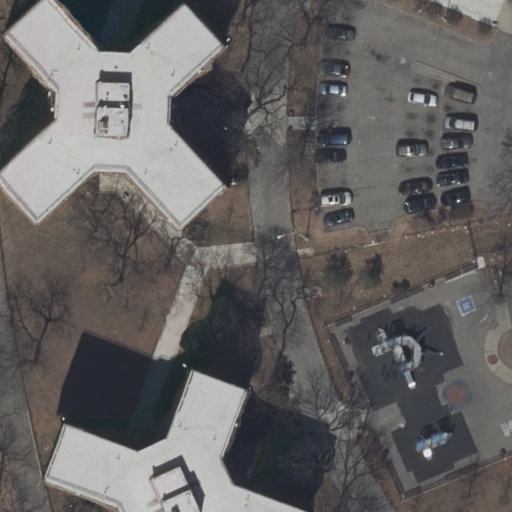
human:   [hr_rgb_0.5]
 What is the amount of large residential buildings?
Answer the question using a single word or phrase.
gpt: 0

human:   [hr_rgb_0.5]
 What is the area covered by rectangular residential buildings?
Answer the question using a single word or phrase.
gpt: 0m2

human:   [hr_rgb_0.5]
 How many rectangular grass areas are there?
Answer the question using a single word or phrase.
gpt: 1

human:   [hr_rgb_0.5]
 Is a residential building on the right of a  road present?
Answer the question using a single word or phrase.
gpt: yes

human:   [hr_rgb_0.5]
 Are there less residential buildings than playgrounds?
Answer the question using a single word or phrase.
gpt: no

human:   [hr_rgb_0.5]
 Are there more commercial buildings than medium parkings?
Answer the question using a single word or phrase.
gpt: no

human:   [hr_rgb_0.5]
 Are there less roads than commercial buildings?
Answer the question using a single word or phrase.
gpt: no

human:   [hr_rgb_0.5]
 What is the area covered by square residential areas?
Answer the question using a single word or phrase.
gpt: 0m2

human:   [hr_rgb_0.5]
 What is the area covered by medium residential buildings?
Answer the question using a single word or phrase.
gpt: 469m2

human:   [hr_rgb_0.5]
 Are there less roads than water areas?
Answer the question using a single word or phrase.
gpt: no

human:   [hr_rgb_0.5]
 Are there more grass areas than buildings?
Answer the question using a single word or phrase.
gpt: no

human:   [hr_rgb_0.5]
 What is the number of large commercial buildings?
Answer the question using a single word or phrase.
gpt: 0

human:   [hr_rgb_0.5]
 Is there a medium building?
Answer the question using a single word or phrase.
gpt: yes

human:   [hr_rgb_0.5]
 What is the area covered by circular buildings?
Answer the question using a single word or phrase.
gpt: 0m2

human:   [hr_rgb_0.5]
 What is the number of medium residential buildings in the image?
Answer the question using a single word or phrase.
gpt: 1

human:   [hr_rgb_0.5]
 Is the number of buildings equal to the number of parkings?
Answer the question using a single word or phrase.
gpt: no

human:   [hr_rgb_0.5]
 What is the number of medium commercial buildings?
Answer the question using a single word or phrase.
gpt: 0

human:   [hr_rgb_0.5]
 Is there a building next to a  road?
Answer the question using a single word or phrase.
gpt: yes

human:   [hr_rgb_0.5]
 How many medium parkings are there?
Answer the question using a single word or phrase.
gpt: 0

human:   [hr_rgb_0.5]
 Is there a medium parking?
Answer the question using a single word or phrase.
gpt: no

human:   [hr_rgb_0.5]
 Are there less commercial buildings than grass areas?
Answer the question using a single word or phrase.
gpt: yes

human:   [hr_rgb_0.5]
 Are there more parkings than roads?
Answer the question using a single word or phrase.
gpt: no

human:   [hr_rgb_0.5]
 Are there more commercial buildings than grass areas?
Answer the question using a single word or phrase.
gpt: no

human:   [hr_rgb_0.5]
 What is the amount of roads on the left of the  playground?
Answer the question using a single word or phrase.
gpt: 9

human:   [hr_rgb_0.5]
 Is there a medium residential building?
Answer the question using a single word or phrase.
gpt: yes

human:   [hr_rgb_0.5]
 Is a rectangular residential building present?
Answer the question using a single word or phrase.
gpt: yes

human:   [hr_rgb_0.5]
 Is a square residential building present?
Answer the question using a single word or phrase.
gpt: no

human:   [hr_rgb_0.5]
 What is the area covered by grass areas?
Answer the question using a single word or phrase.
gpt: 141m2

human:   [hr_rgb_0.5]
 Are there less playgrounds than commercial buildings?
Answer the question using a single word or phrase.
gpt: no

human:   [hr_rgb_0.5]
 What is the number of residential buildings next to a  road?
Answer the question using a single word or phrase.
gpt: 2

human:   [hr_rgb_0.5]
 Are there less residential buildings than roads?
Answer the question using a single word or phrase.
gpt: yes

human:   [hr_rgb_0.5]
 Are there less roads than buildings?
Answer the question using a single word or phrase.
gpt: no

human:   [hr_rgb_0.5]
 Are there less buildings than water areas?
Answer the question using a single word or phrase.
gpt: no

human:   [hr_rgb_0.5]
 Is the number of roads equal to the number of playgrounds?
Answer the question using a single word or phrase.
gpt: no

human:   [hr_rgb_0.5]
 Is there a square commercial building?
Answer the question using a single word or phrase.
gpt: no

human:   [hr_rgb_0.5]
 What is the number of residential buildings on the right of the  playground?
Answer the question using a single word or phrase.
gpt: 0